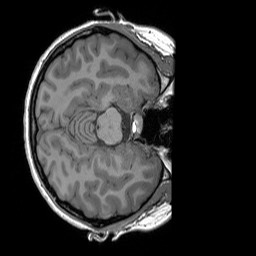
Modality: T1w
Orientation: axial
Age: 27
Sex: female
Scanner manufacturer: siemens
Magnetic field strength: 3 T
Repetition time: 1.9 s
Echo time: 0.00252 s